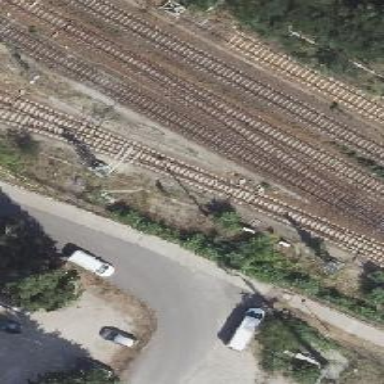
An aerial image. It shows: Railway switch.